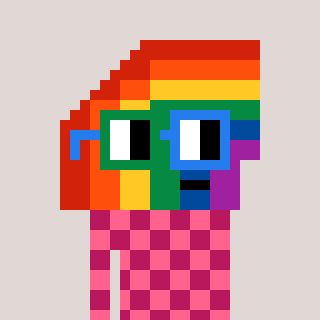
a pixel art character with square green and blue glasses, a rainbow-shaped head and a darkpink-colored body on a warm background